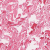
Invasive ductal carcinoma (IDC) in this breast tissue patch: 0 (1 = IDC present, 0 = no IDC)